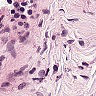
Metastatic tissue present: no